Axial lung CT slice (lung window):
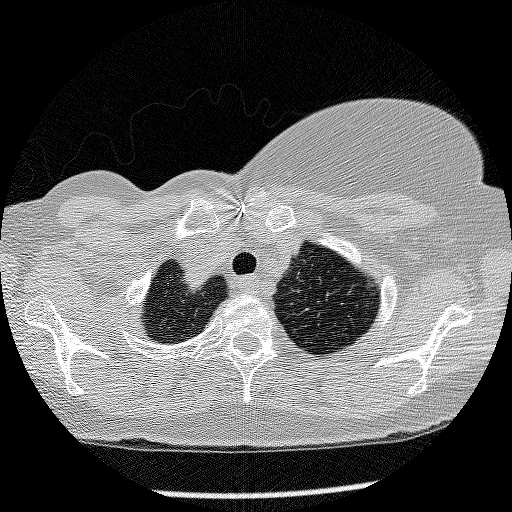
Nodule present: no